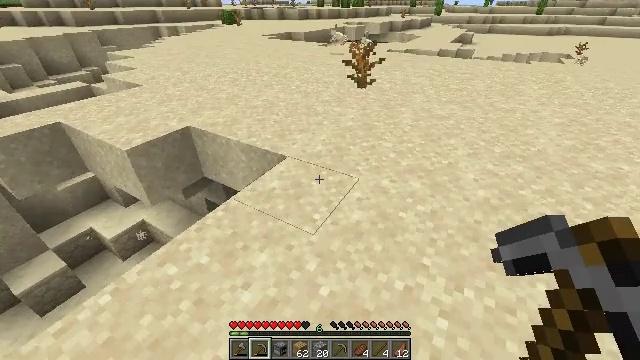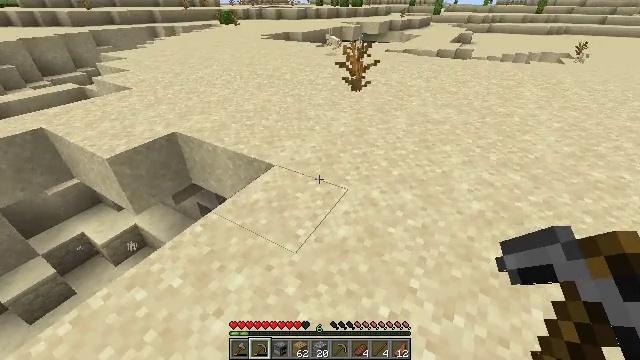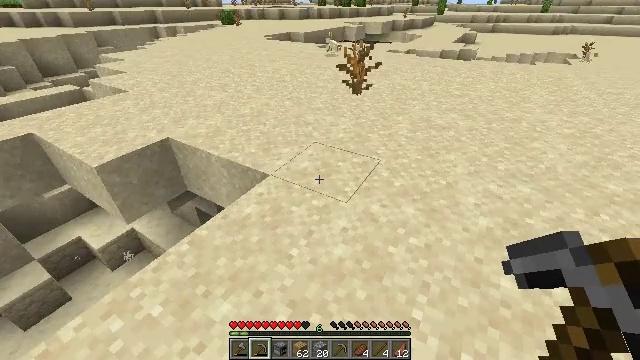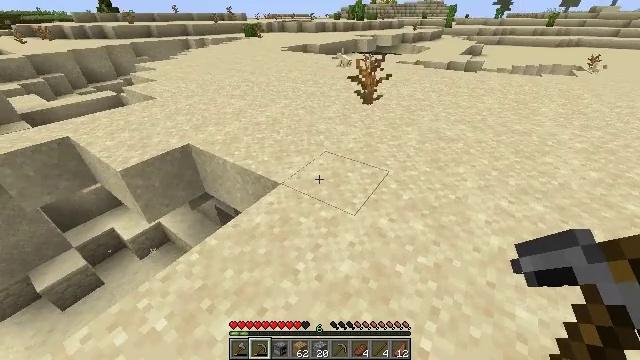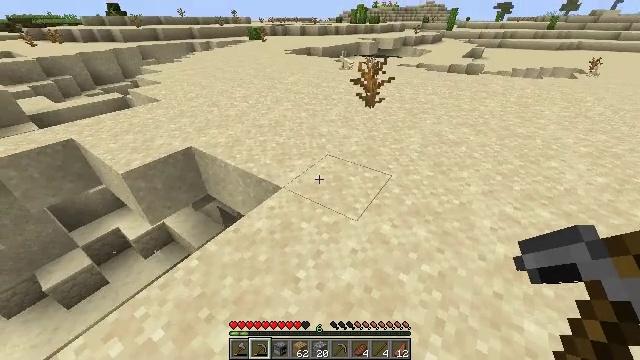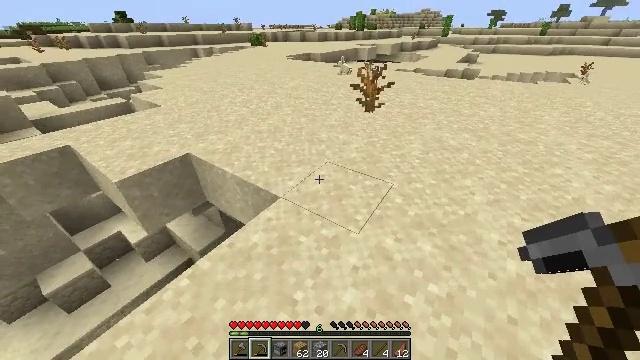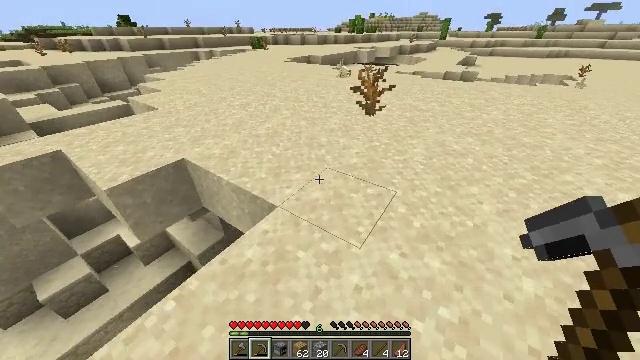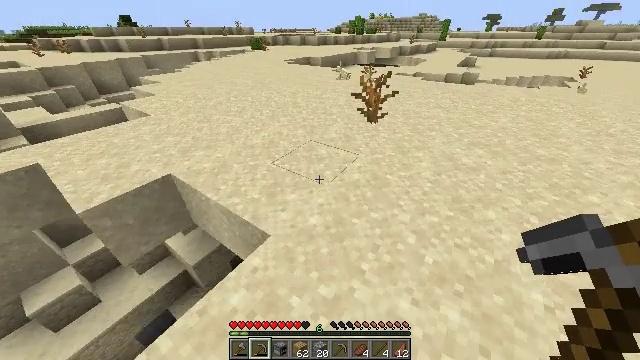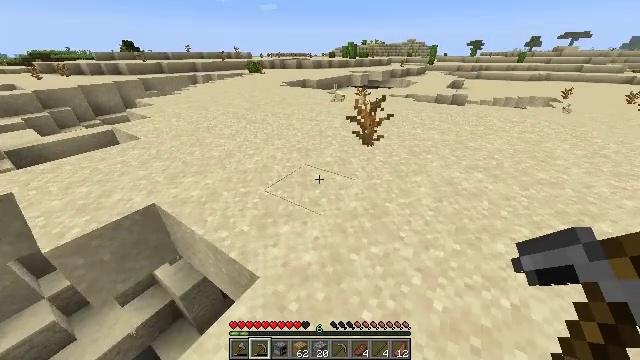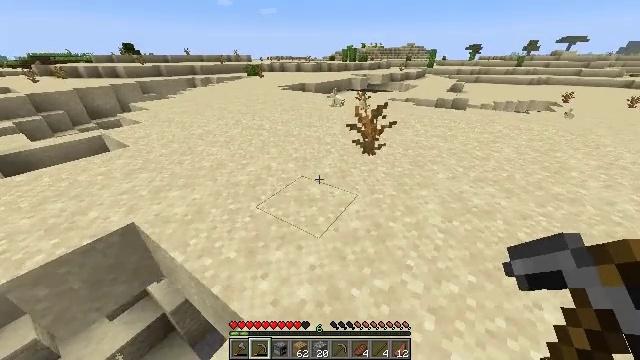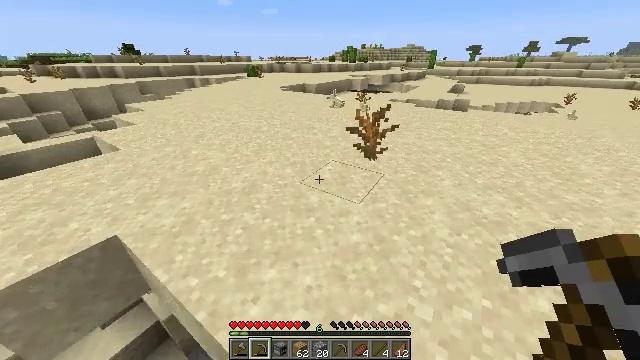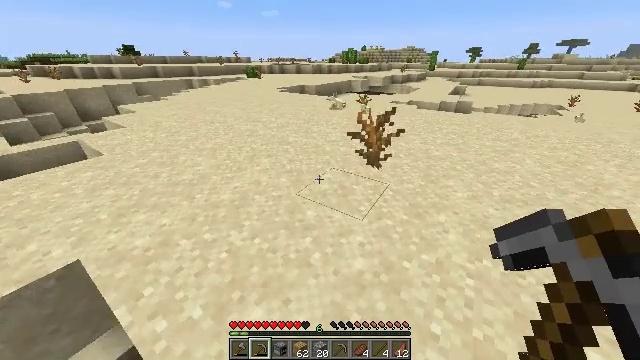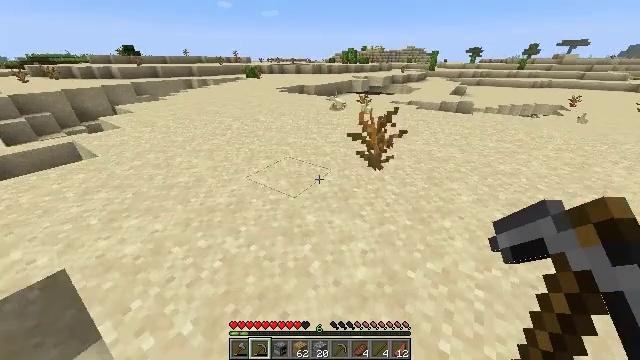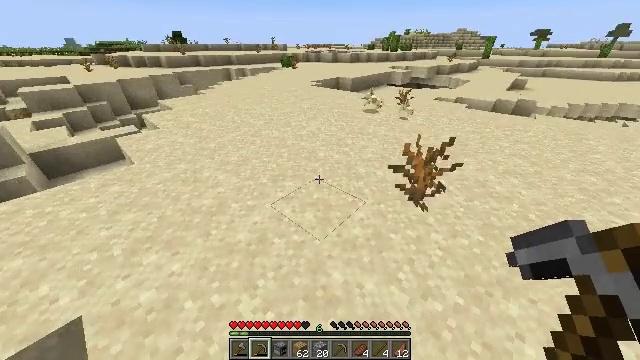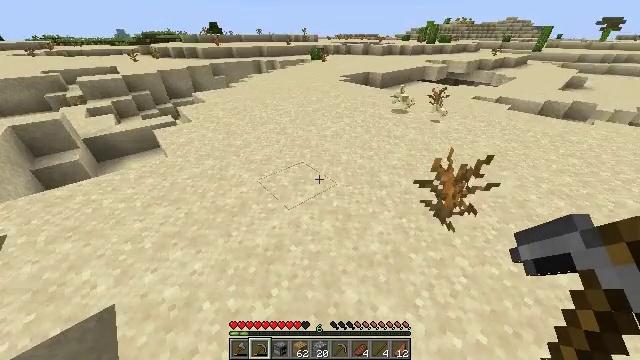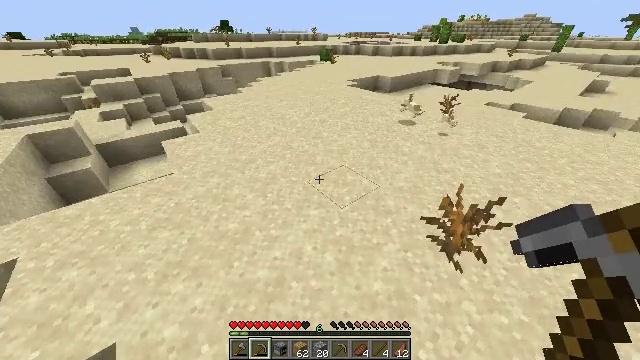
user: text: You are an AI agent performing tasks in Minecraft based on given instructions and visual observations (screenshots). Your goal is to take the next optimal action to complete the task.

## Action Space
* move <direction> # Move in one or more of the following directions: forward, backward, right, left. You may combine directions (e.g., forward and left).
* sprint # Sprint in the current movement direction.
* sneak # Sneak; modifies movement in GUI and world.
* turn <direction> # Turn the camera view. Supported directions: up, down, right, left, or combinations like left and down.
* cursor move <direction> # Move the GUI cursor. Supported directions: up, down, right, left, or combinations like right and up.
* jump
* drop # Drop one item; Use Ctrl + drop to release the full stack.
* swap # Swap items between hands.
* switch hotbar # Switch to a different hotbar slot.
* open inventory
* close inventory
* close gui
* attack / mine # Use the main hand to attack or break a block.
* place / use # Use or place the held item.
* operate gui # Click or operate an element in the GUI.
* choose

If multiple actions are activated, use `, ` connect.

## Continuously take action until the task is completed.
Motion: motion action
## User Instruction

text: Gather a dead bush.
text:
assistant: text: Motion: move forward and move right
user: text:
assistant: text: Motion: move forward, sprint
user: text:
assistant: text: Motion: move forward, sprint, turn left
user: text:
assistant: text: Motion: move forward, sprint
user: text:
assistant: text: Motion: move forward, sprint
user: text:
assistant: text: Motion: move forward, sprint
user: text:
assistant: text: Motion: move forward, sprint
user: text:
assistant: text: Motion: move forward, sprint, turn right and up
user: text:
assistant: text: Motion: move forward, sprint
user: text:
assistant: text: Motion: move forward, sprint
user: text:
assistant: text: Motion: move forward, sprint
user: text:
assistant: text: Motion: move forward, sprint
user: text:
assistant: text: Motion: move forward, sprint, turn left and down, jump
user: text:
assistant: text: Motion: move forward, sprint, turn left and down, jump
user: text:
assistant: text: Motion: move forward, sprint, turn left, jump
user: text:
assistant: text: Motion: move forward, sprint, turn left and down, jump
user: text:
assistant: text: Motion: move forward, sprint, turn left
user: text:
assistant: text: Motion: move forward, sprint, turn left and down
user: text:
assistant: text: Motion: move forward, sprint, turn left
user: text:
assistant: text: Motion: move forward, sprint, turn left
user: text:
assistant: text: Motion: move forward, sprint, turn left and down
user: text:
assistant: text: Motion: move forward, sprint, turn left and down
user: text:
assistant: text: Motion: move forward, turn left and down
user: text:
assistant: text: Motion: move forward, turn left and down
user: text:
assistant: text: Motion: move forward
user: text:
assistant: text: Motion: move forward
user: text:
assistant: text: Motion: move forward
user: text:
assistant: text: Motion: move forward
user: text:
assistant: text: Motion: move forward
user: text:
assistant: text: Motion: move forward